Question: I get this when I have Caps Lock on with a password control in focus. I would like to add my own warning instead. How can I disable this one? I don't mind P/Invoke or any native code but it has to be in C#.

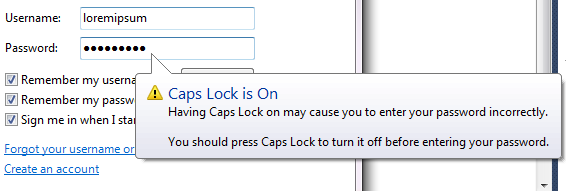
Answer: In your form, override WndProc like so, which will intercept the EM_SHOWBALOONTIP message and prevent the control from receiving it:
'''
protected override void WndProc(ref Message m)
{
if (m.Msg != 0x1503) //EM_SHOWBALOONTIP
base.WndProc(ref m);
}
'''